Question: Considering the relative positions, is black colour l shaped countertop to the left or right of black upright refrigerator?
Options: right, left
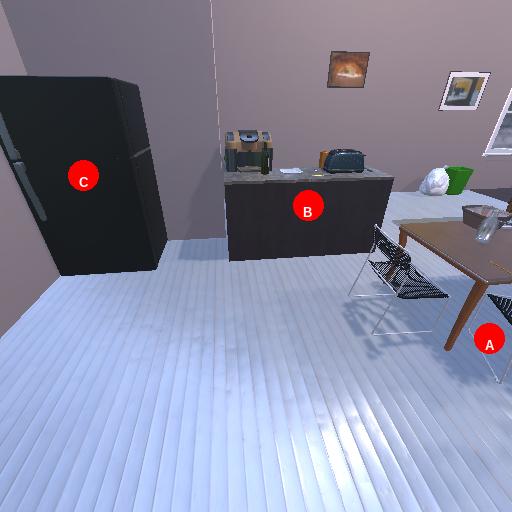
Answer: right